Field crop: maize
Growth stage: 2
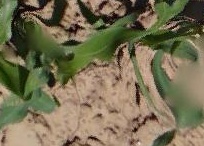
Species: maize